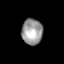
Tissue: skin
Cell type: Myeloid cells
Senescence score: 0.7183
Nuclear area (px): 529
Mean DAPI intensity: 154.947